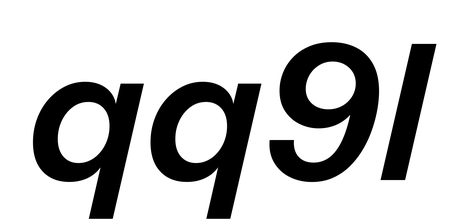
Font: InstrumentSans-Italic_SemiBold_Italic